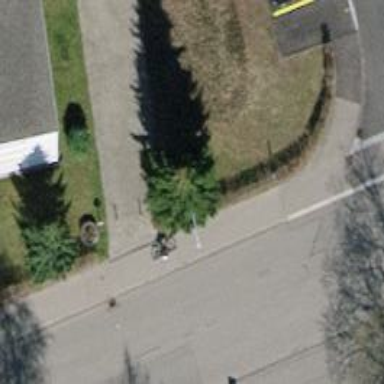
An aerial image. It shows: Bollard.